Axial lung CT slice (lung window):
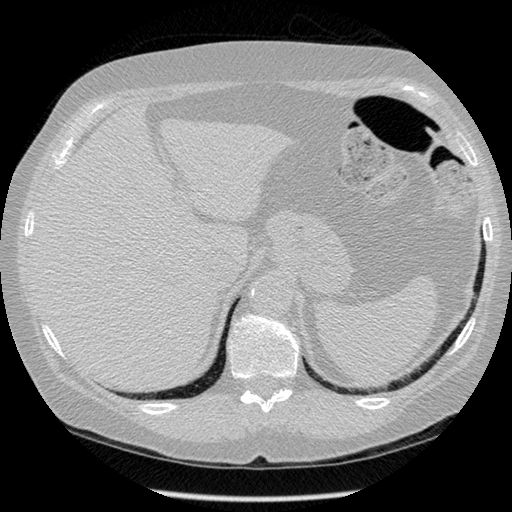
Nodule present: no